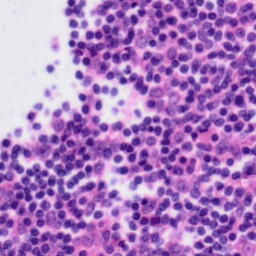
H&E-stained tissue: Tonsil